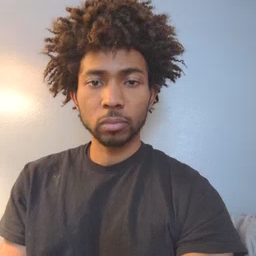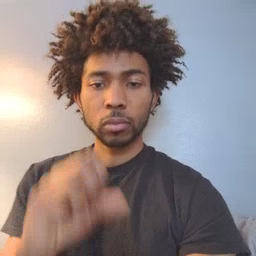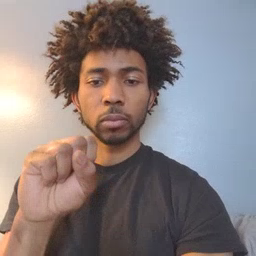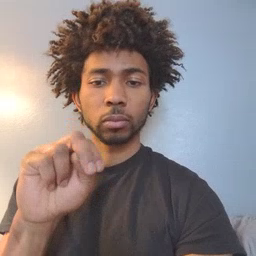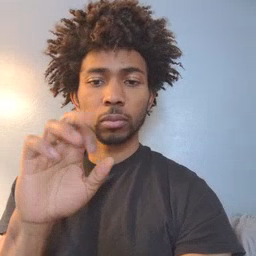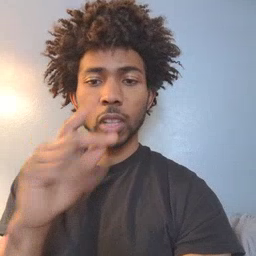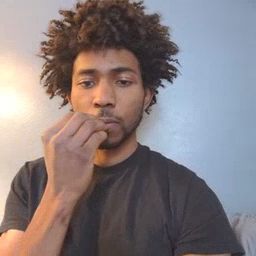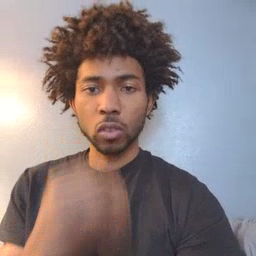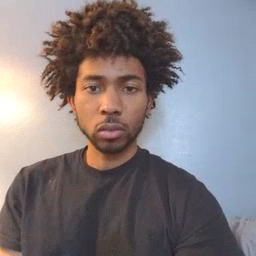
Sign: snack